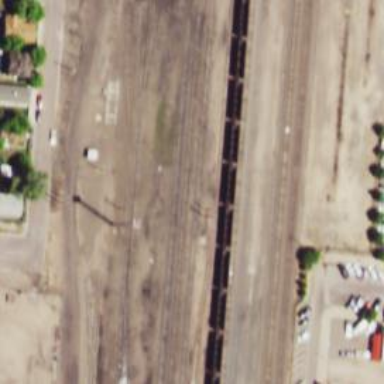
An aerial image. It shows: Railway siding with rails.